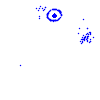
Particle: kaon